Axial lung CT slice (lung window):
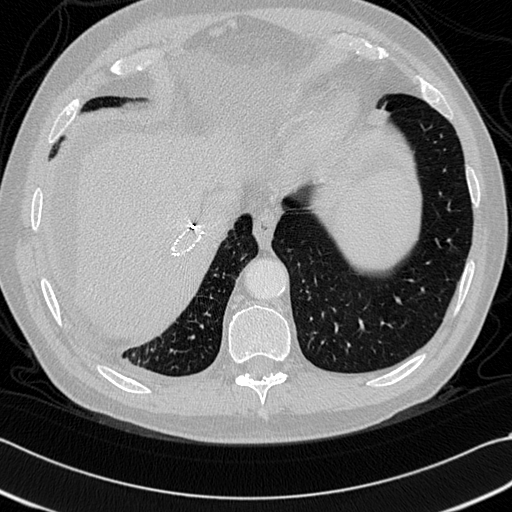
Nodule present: no